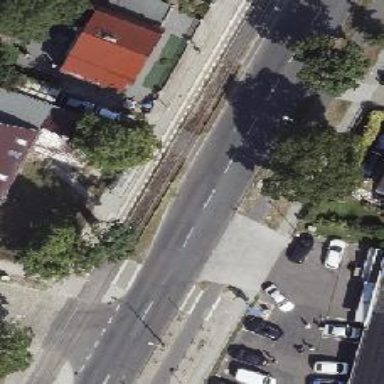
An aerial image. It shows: Tram stop.